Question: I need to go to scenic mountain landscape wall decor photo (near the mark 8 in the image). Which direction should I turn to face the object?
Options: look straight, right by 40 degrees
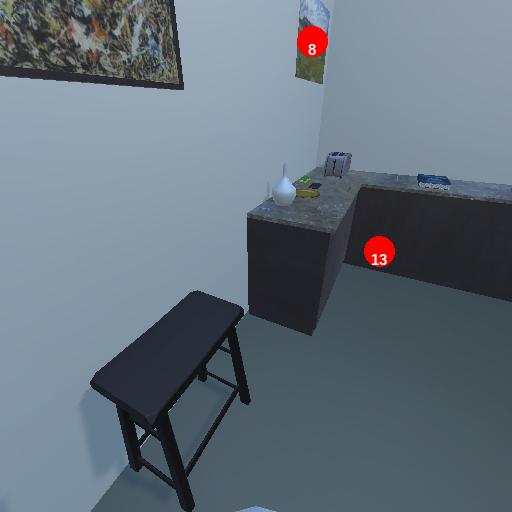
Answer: look straight